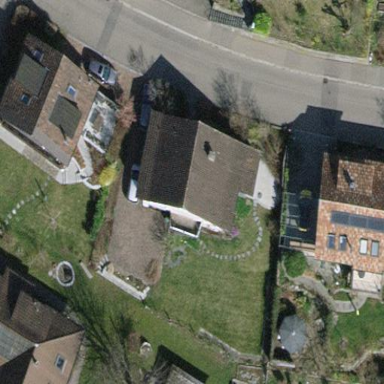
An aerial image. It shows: Detached building.